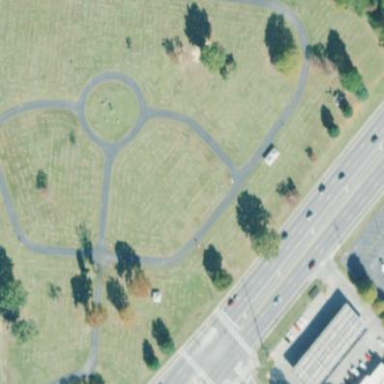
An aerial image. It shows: Cemetery.